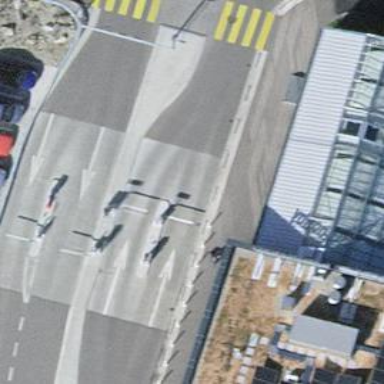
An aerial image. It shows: Lift gate barrier.